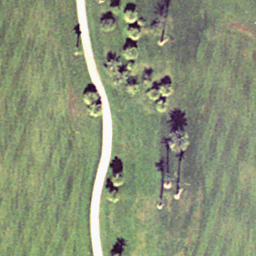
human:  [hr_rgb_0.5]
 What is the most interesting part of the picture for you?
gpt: golf course